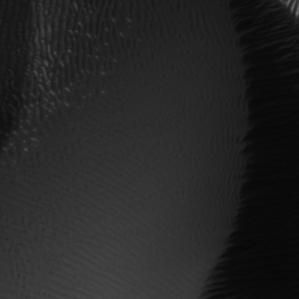
Label: frost